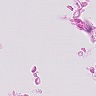
Metastatic tissue present: no